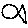
Label: fish